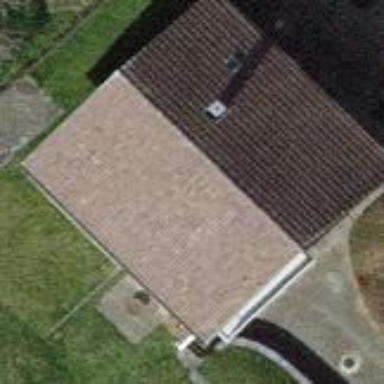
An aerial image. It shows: Simple house.